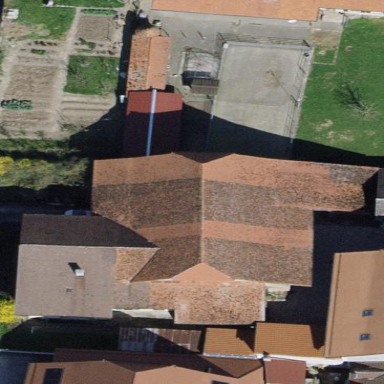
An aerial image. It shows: Farm building.